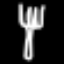
Label: fork